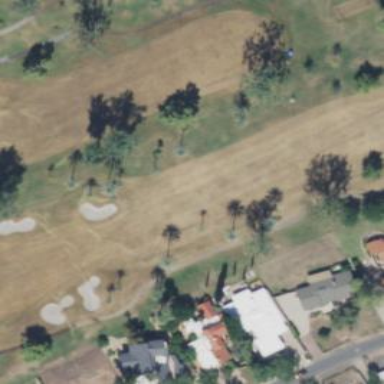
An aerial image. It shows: Golf fairway surrounded by grass.